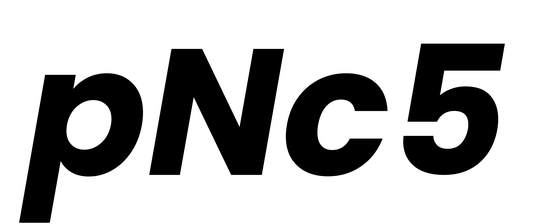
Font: Poppins-BoldItalic